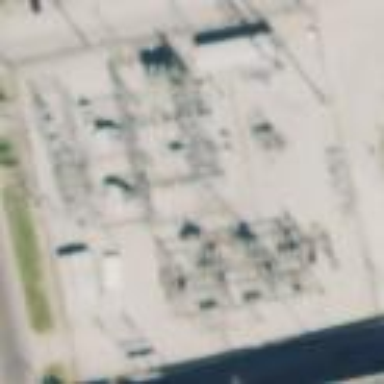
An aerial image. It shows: Power substation surrounded by fence.